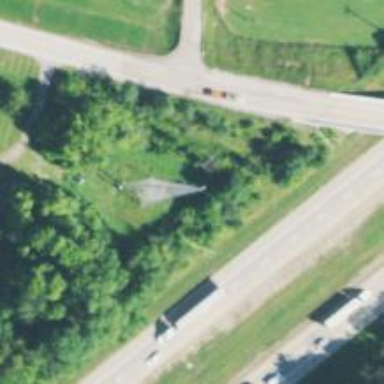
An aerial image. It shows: Mast structure.